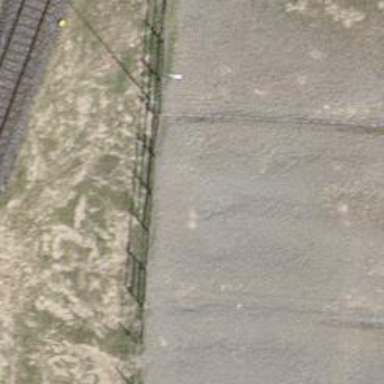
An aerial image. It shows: Gate.